Question: I followed the instructions titled <URL> to get my first app set up. However when I right click on the project and select Run As, I can't see an option for running on a simulator! What am I missing?

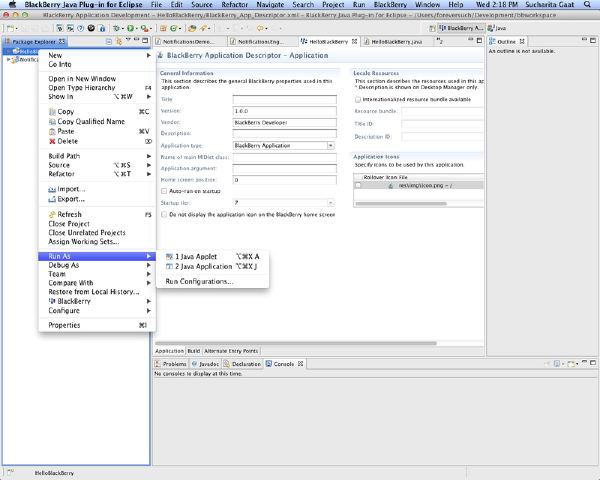
Answer: Blackberry Offers Simulator for Windows platform alone. Not for linux or mac.
So you couldn't able to start simulator on MAC...